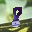
Label: 8